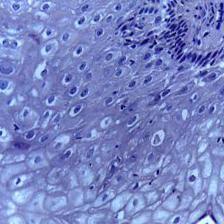
Diagnosis: OSCC